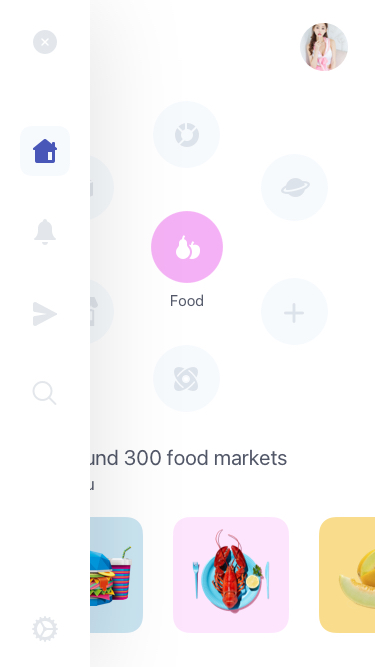
Text in this UI design:
Food
We found 300 food markets
Near you